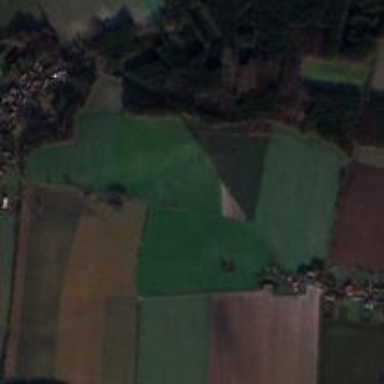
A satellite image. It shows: Picturesque farmland scene.